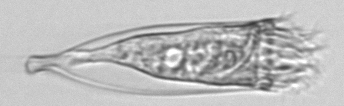
Label: Favella